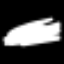
Label: square